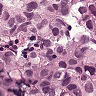
Metastatic tissue present: yes